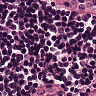
Metastatic tissue present: no